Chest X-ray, PA view. Patient: 48 years old, sex M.
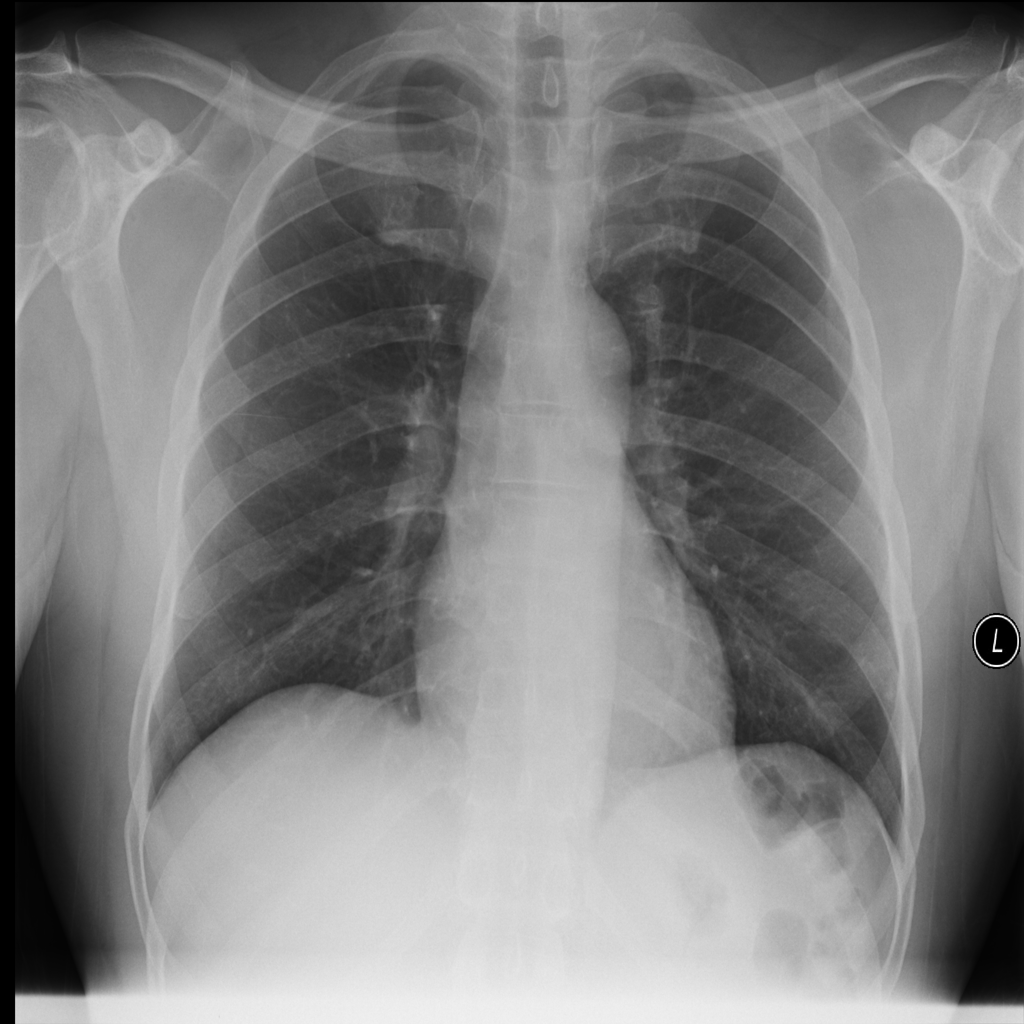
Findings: No Finding